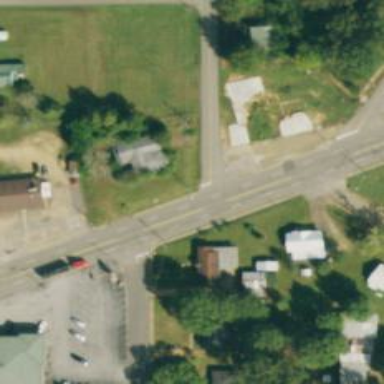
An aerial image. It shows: Road with stop sign.